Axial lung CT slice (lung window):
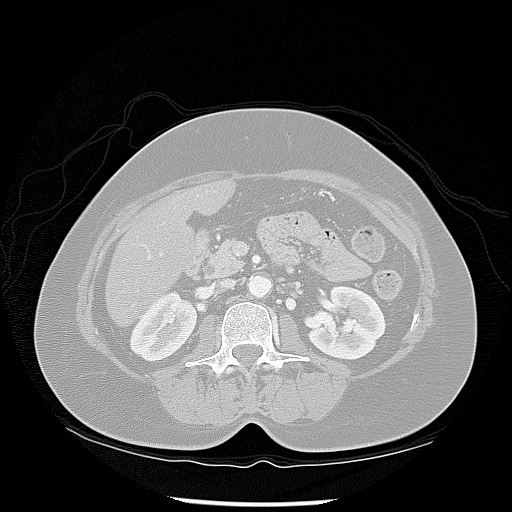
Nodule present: no